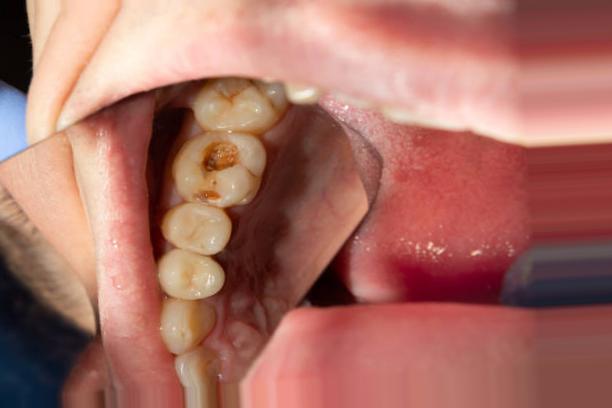
Condition: Caries